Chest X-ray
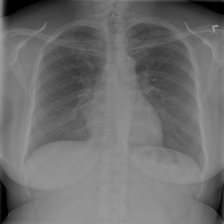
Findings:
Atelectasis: negative
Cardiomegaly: negative
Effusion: negative
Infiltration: positive
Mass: negative
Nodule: negative
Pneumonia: negative
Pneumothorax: negative
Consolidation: negative
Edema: negative
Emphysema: negative
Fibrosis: negative
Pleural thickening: negative
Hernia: negative